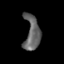
Tissue: skin
Cell type: Fibroblasts
Senescence score: 0.7604
Nuclear area (px): 521
Mean DAPI intensity: 99.075